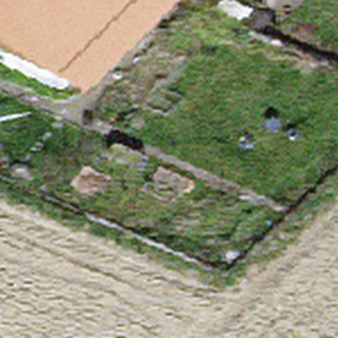
Label: other